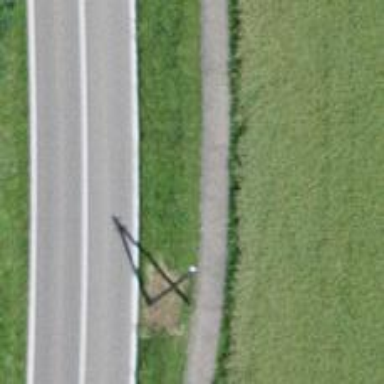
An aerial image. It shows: Asphalt footway.